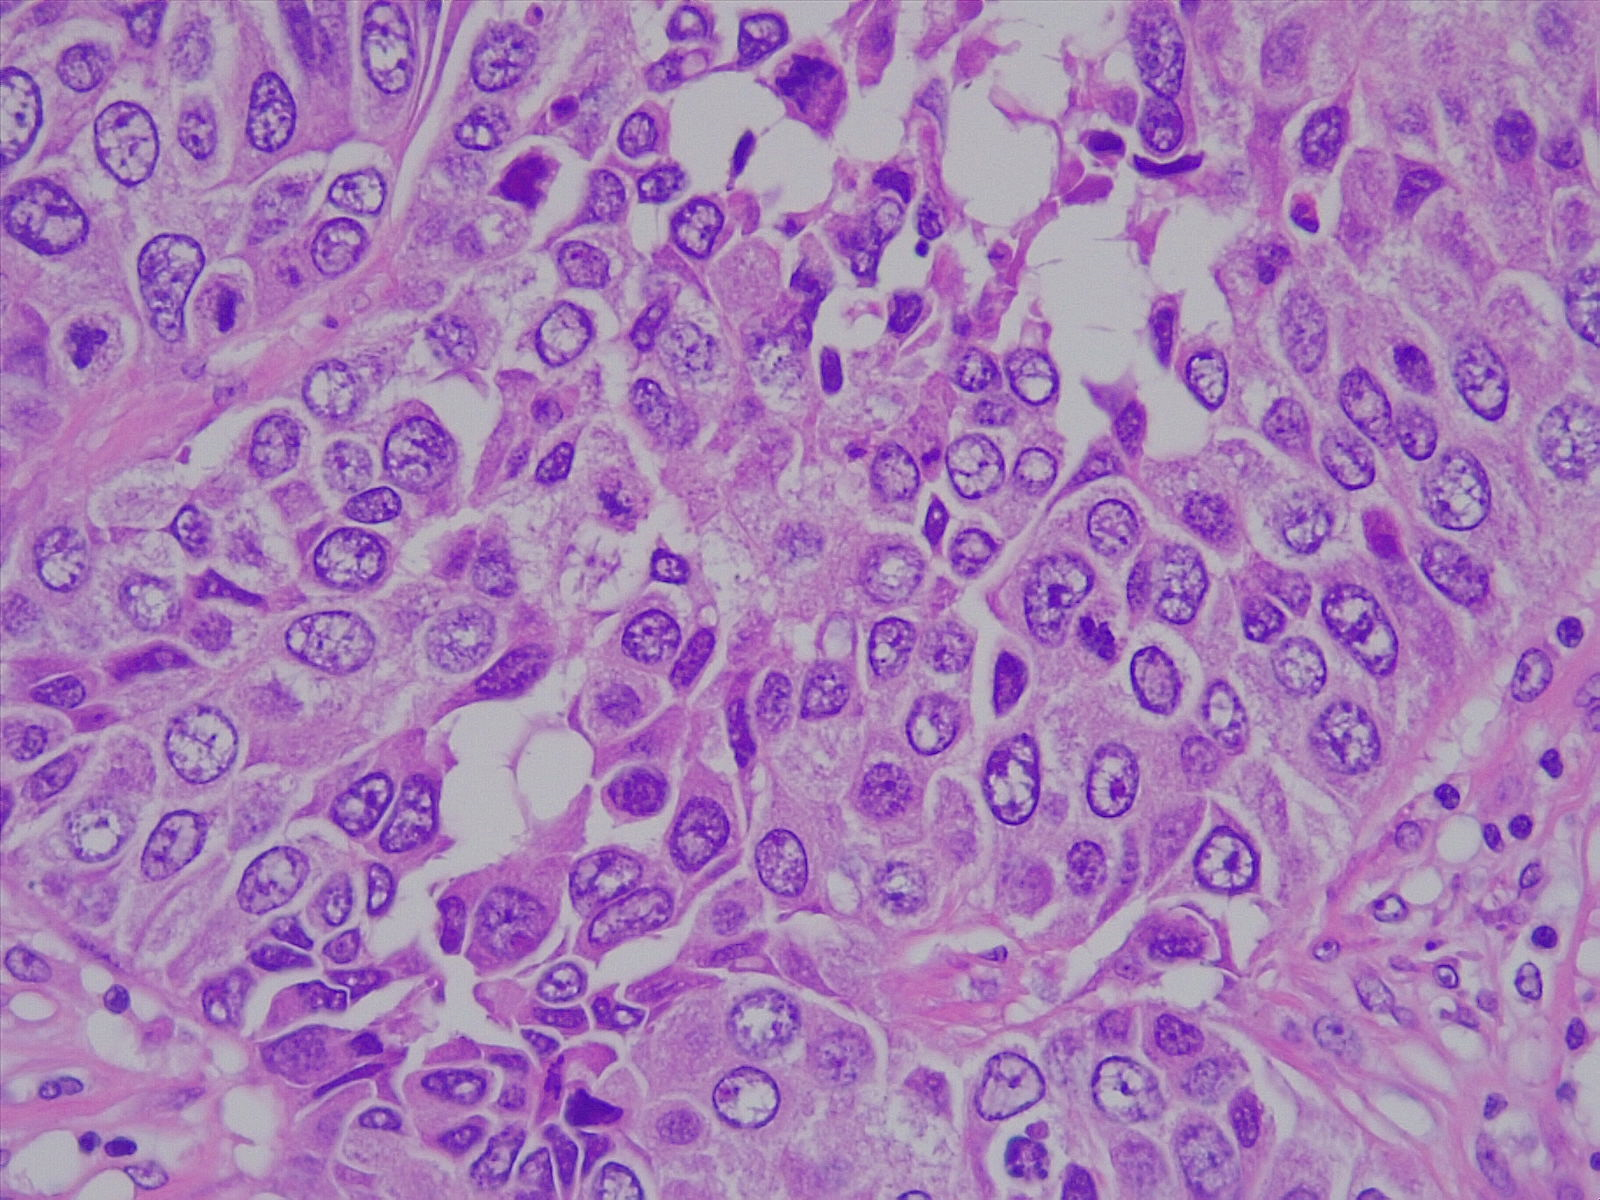
Label: lung squamous cell carcinoma, poorly differentiated